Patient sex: M
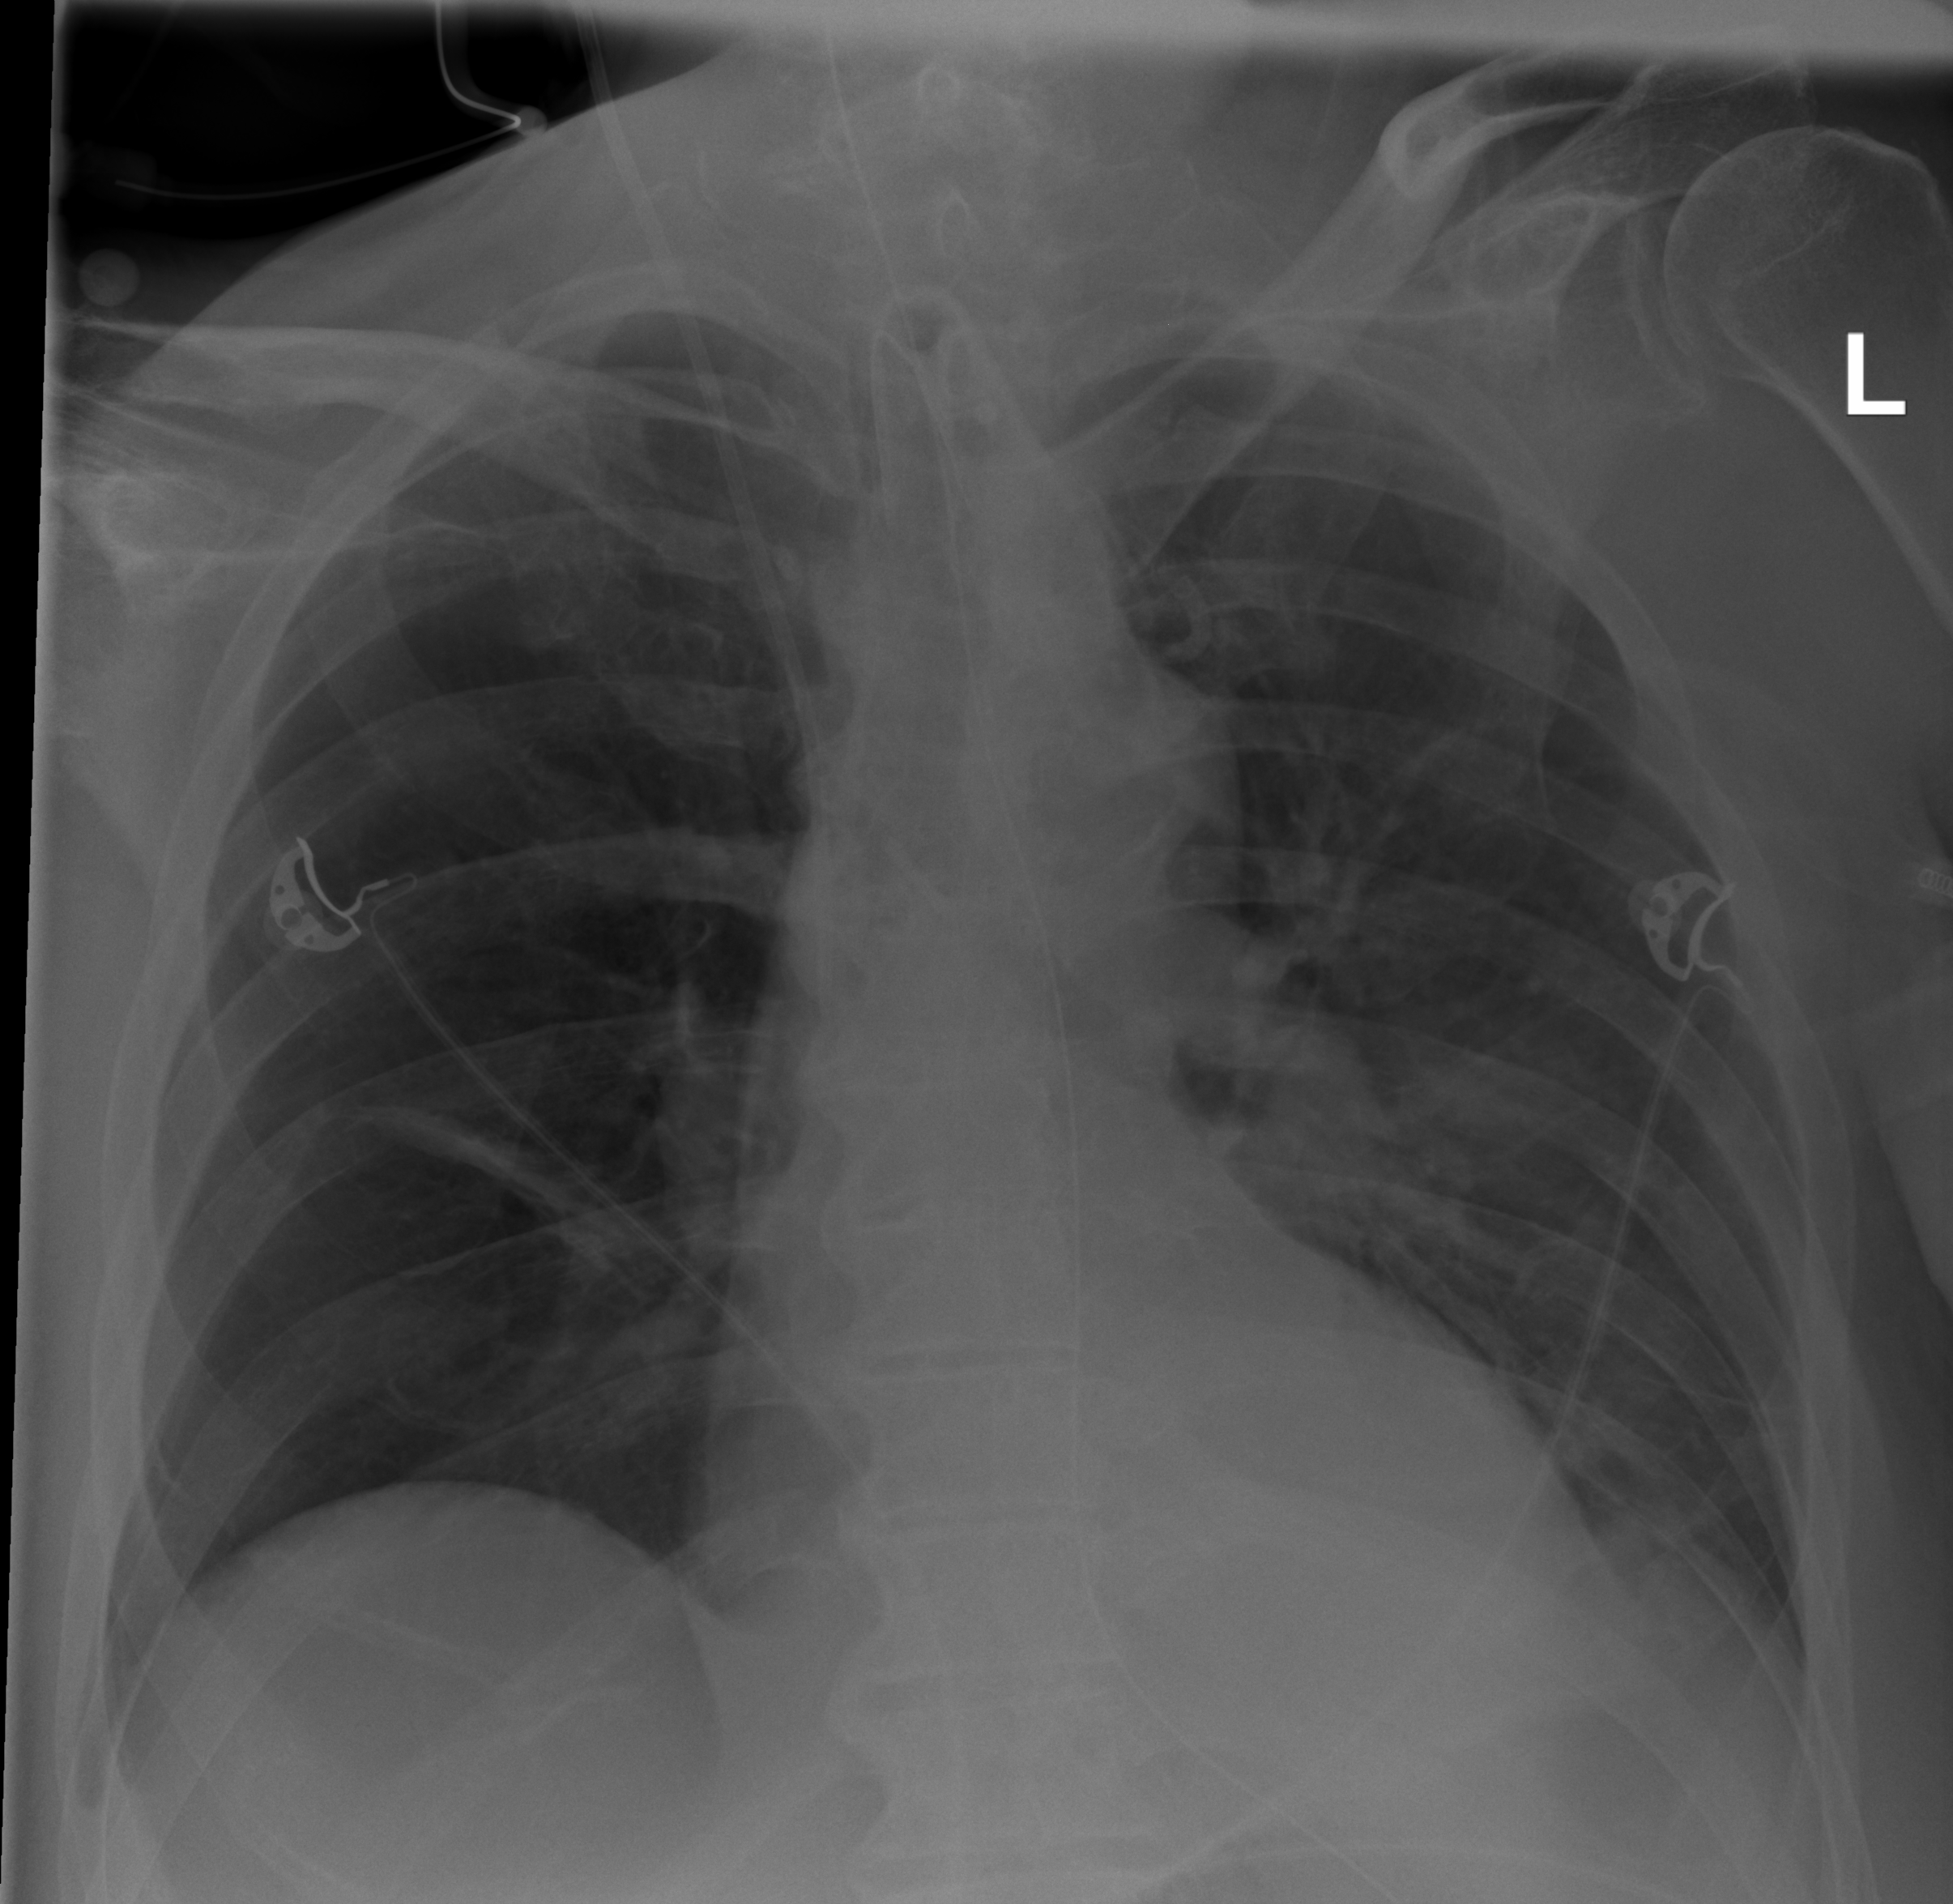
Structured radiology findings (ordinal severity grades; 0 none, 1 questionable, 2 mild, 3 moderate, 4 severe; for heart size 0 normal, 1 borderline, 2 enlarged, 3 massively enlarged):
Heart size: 0
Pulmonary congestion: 2
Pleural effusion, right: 0
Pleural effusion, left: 2
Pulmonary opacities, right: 1
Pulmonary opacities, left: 2
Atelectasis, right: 2
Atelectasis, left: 2